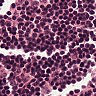
Metastatic tissue present: no